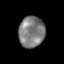
Tissue: lung
Cell type: Epithelial cells
Senescence score: 0.234
Nuclear area (px): 788
Mean DAPI intensity: 125.195